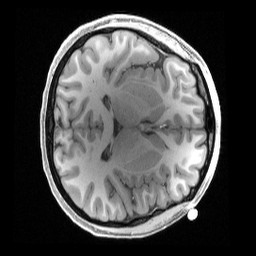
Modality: T1w
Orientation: axial
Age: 19
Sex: female
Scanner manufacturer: siemens
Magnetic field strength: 3 T
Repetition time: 2.4 s
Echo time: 0.00222 s